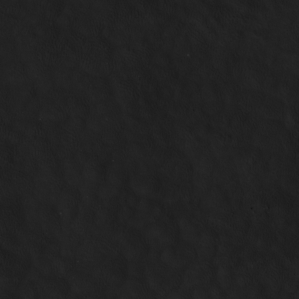
Label: non_frost